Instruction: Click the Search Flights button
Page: home
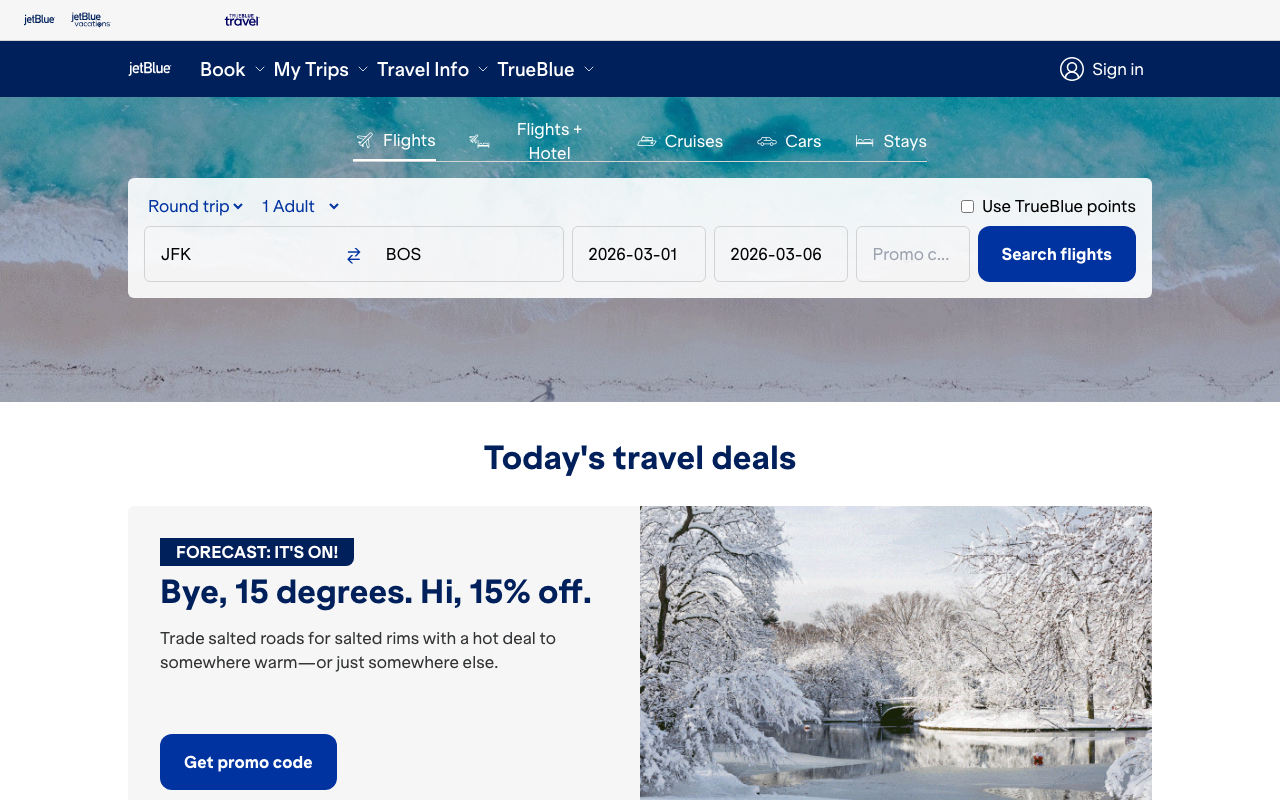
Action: click